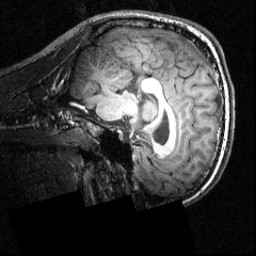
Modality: T1w
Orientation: sagittal
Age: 18
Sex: male
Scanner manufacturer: siemens
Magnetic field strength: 3.951 T
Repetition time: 1.5 s
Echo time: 0.00335 s